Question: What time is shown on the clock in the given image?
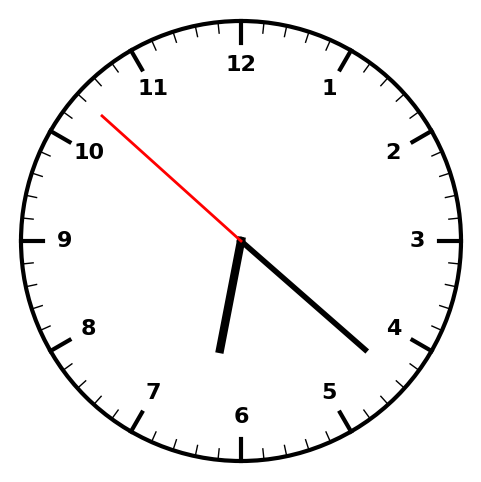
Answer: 06:21:52